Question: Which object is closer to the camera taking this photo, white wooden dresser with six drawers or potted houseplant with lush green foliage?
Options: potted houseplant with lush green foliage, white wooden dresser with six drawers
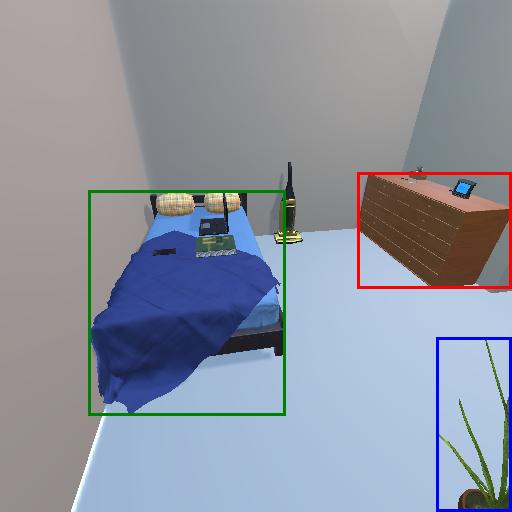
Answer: potted houseplant with lush green foliage